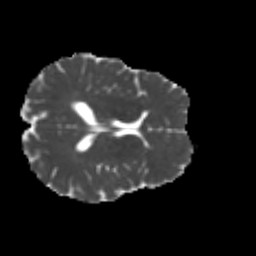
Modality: MD
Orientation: axial
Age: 26
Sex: female
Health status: healthy
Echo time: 0.074 s